Field crop: maize
Growth stage: 2
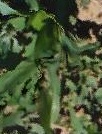
Species: maize